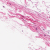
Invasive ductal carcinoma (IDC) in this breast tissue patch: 0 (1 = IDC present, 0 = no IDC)